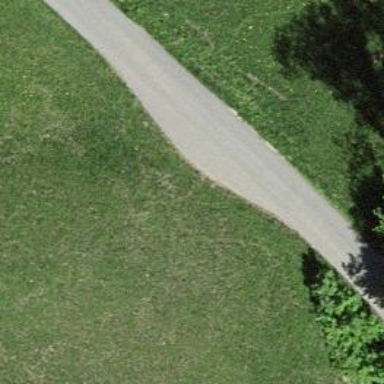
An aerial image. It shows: Passing place on the road.